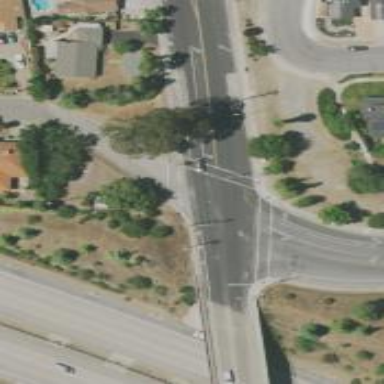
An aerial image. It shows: Solid stop line on the road marking.